Question: I'm currently using 1-inf request in MySQL and I have a little problem right now.
Is it possible to join, concat, regroup some results who has the same column result in common ?
This are my ouptut

You have lessons (column one) who can be teach by teachers (column two) and the class (column three).
Is there a way to join them and have a result like
cours | professeurs1 professeurs2 professeurs3 | classe
Here is my query:
'''
SELECT cours.cours, professeurs.nom, classe.classe
FROM cours
JOIN classe
ON cours.id_classe = classe.id
JOIN cours_professeurs
ON cours_professeurs.id_cours = cours.id
JOIN professeurs
ON cours_professeurs.id_prof = professeurs.id
'''
Thanks in advance.
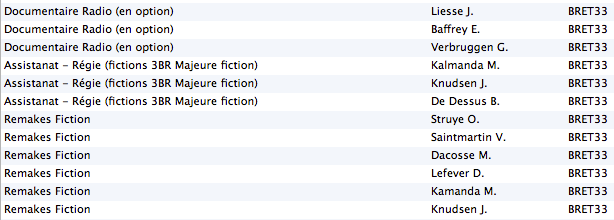
Answer: You can use GROUP_CONCAT and you will have to use group by with it too.
'''
SELECT
cours.cours,
GROUP_CONCAT(professeurs.nom) AS teachers,
classe.classe
FROM cours
JOIN classe
ON cours.id_classe = classe.id
JOIN cours_professeurs
ON cours_professeurs.id_cours = cours.id
JOIN professeurs
ON cours_professeurs.id_prof = professeurs.id
GROUP BY cours.cours,classe.classe
'''